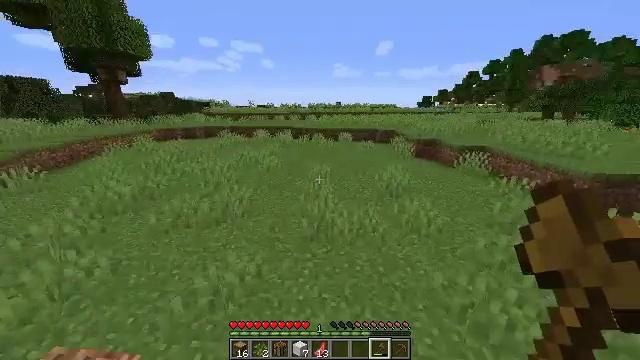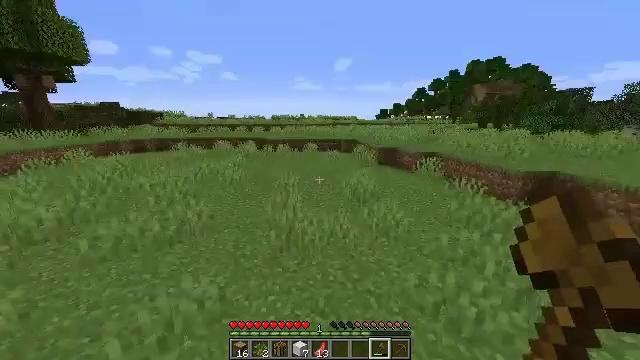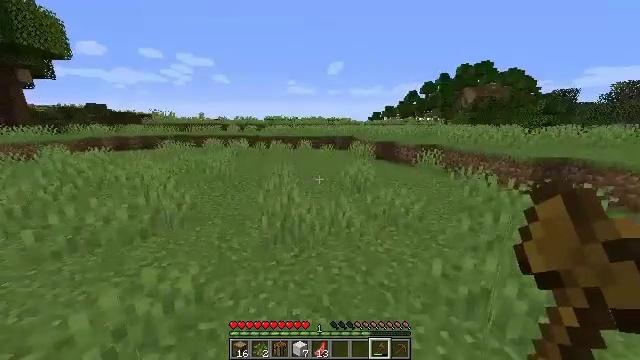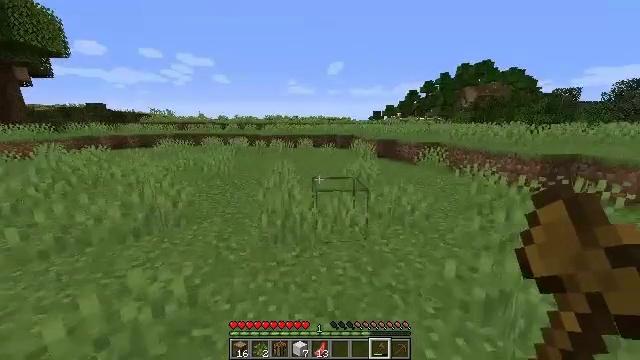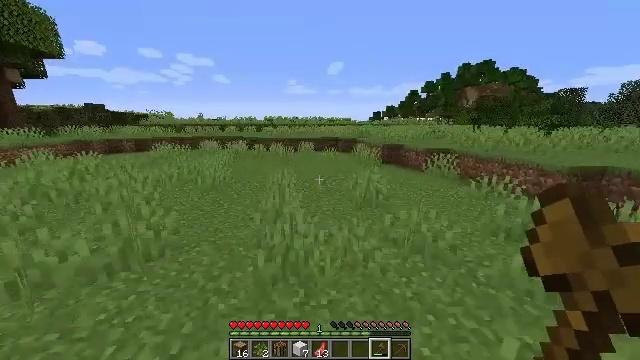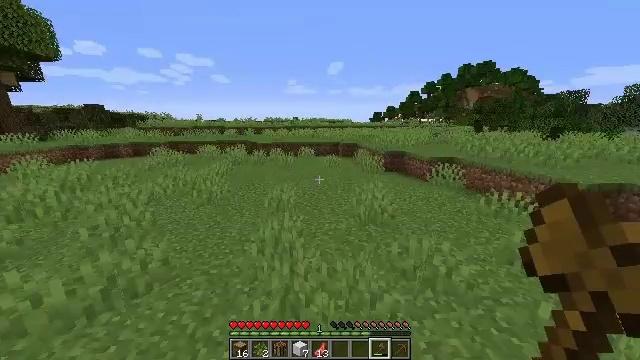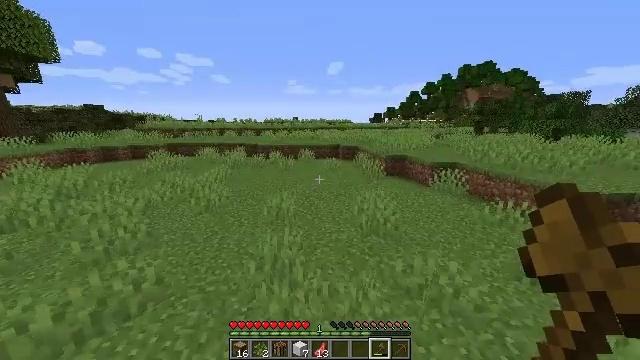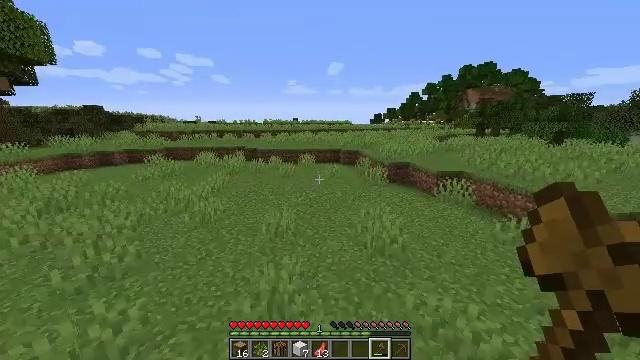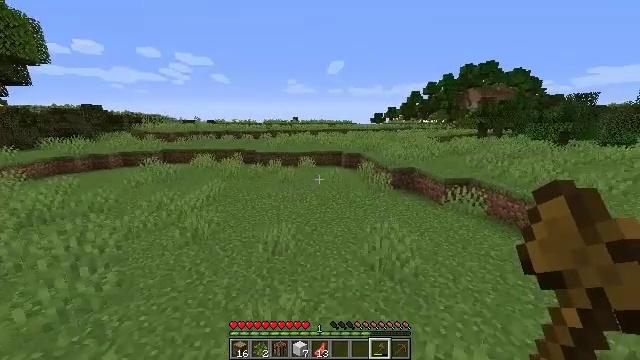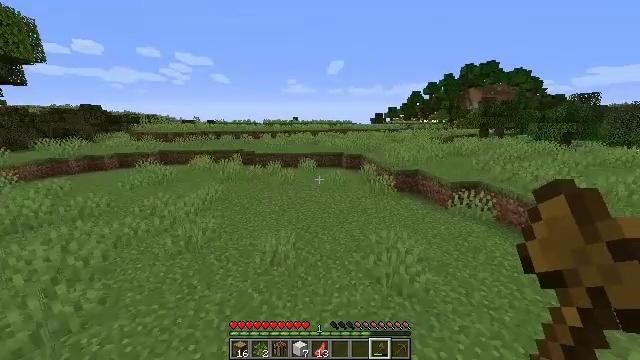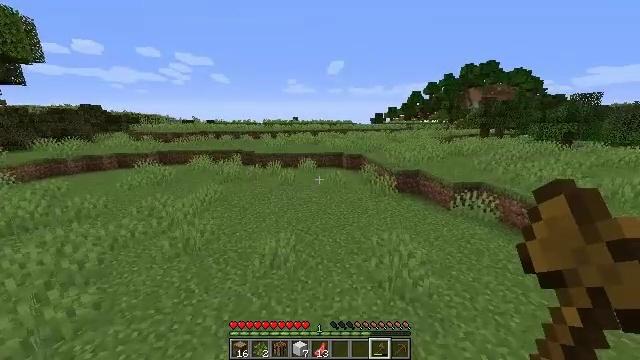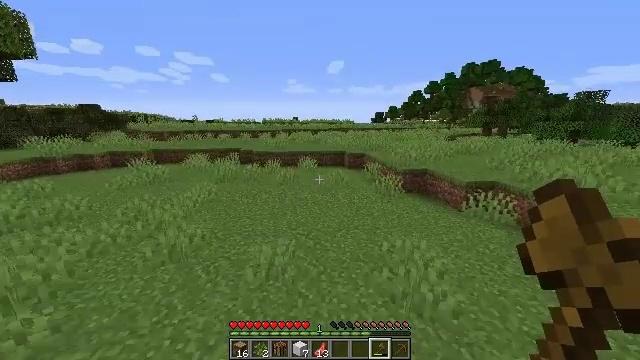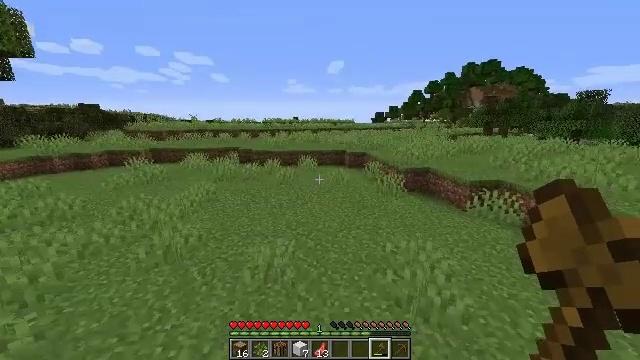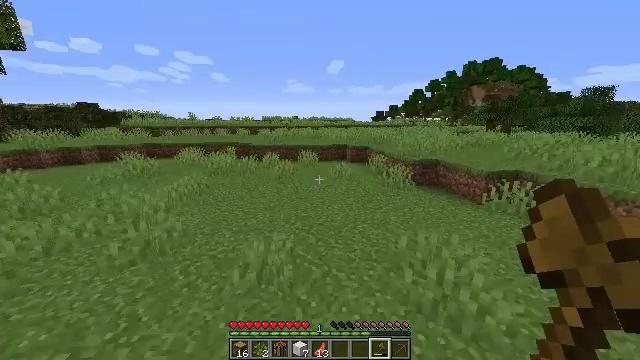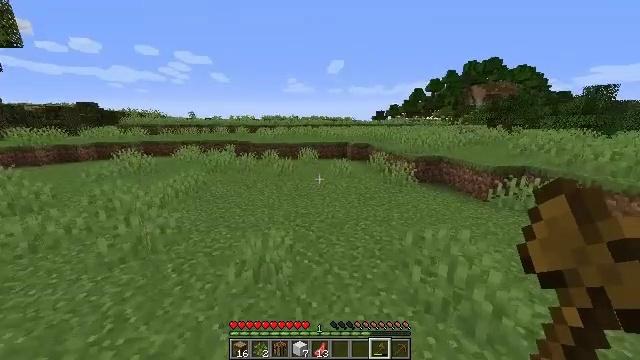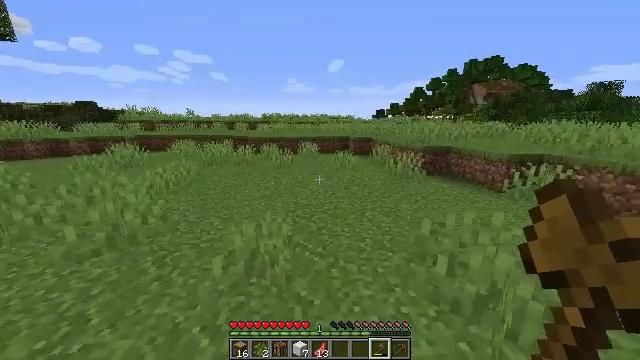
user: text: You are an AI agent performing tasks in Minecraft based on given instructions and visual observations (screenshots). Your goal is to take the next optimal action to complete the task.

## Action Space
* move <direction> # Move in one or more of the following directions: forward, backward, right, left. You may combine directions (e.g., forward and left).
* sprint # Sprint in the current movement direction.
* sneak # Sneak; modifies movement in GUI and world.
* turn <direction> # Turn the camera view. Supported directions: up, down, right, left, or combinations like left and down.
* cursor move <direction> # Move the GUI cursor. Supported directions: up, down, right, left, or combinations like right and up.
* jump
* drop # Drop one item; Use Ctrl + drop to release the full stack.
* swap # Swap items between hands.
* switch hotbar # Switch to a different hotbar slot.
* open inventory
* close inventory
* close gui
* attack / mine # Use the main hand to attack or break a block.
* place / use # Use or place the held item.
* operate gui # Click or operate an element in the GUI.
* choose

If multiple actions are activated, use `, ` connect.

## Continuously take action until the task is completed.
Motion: motion action
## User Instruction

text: Mine the sugar cane near rivers.
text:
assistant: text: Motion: move forward, turn right and up, jump
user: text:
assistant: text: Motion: move forward, turn right, jump
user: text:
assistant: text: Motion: move forward, jump
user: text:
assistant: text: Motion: move forward, jump
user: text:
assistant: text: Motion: move forward, jump
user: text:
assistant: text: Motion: move forward, jump
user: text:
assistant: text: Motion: move forward, jump
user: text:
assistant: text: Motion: move forward, jump
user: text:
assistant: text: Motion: move forward, jump
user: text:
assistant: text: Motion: move forward, jump
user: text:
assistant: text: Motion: move forward, jump
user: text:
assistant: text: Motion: move forward, jump
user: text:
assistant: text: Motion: move forward, jump
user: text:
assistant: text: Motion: move forward, jump
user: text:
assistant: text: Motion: move forward, jump
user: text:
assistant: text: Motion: move forward, jump
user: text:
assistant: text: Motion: move forward, turn right, jump
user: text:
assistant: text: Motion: move forward, turn right, jump
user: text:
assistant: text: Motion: move forward, jump
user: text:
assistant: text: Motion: move forward, jump
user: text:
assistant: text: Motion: move forward, jump
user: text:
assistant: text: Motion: move forward, turn right, jump
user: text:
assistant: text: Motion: move forward, turn right and down, jump
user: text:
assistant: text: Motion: move forward, turn right, jump
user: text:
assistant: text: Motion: move forward, jump
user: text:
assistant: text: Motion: move forward, jump
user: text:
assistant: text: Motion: move forward, jump
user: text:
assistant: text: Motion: move forward, jump
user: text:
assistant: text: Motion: move forward, jump
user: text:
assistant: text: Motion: move forward, jump